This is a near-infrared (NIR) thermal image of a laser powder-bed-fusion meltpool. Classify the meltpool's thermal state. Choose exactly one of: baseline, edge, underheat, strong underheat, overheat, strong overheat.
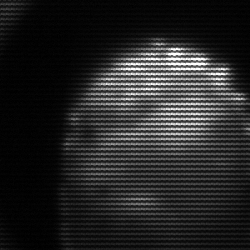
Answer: edge